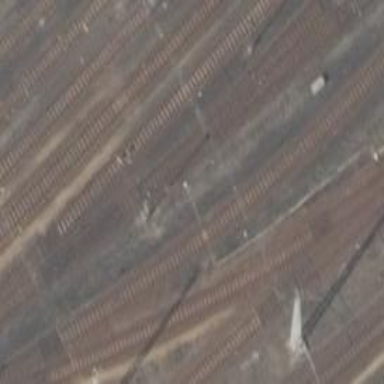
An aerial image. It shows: Railway switch.